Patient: sex M, age 64
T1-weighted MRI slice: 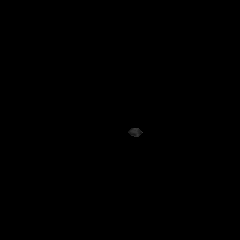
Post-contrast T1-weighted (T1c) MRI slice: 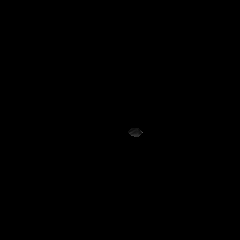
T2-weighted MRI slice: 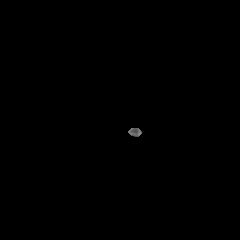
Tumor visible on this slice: no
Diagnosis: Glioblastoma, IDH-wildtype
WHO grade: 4